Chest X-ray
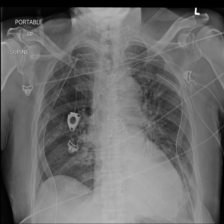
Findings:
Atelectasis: positive
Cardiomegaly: negative
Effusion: negative
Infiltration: negative
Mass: negative
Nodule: negative
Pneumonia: negative
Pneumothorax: negative
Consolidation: positive
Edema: negative
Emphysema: negative
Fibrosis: negative
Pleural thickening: negative
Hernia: negative